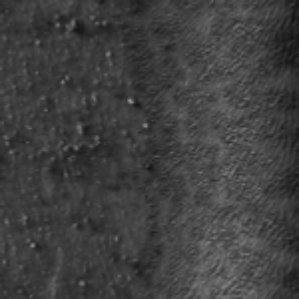
Label: frost